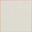
Piece: xx